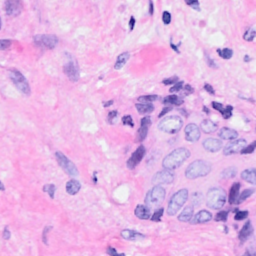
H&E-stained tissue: Breast